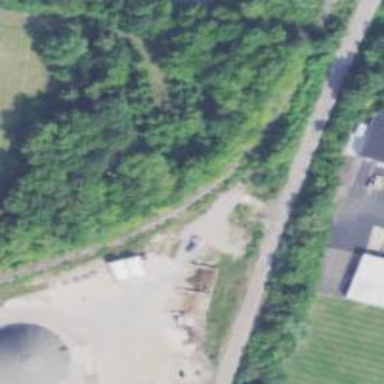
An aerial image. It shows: Rail spur service.